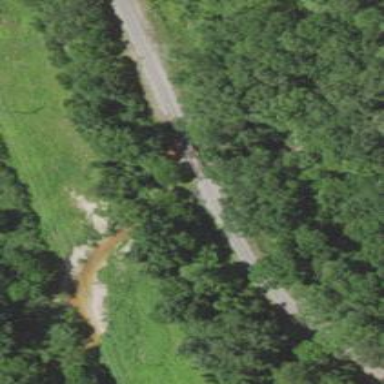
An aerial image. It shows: Disused railway spur bridge.